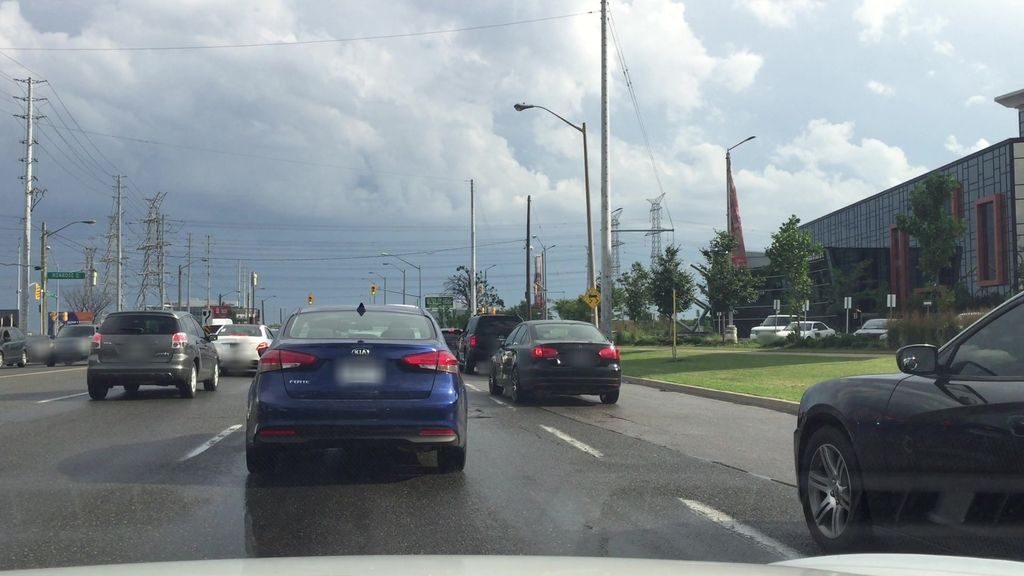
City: toronto